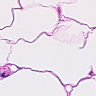
Metastatic tissue present: no